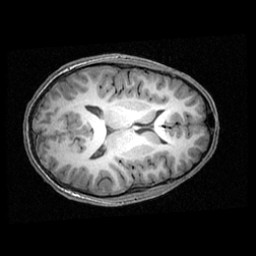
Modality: T1w
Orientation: axial
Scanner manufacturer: ge
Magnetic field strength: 3 T
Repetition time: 0.009036 s
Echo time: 0.00184 s